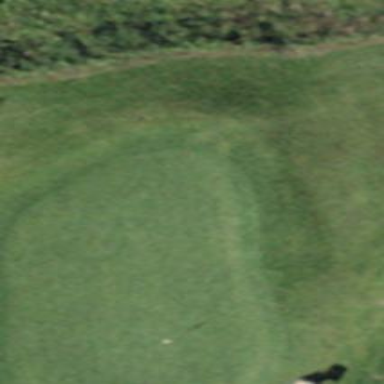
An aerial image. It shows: Golf green.